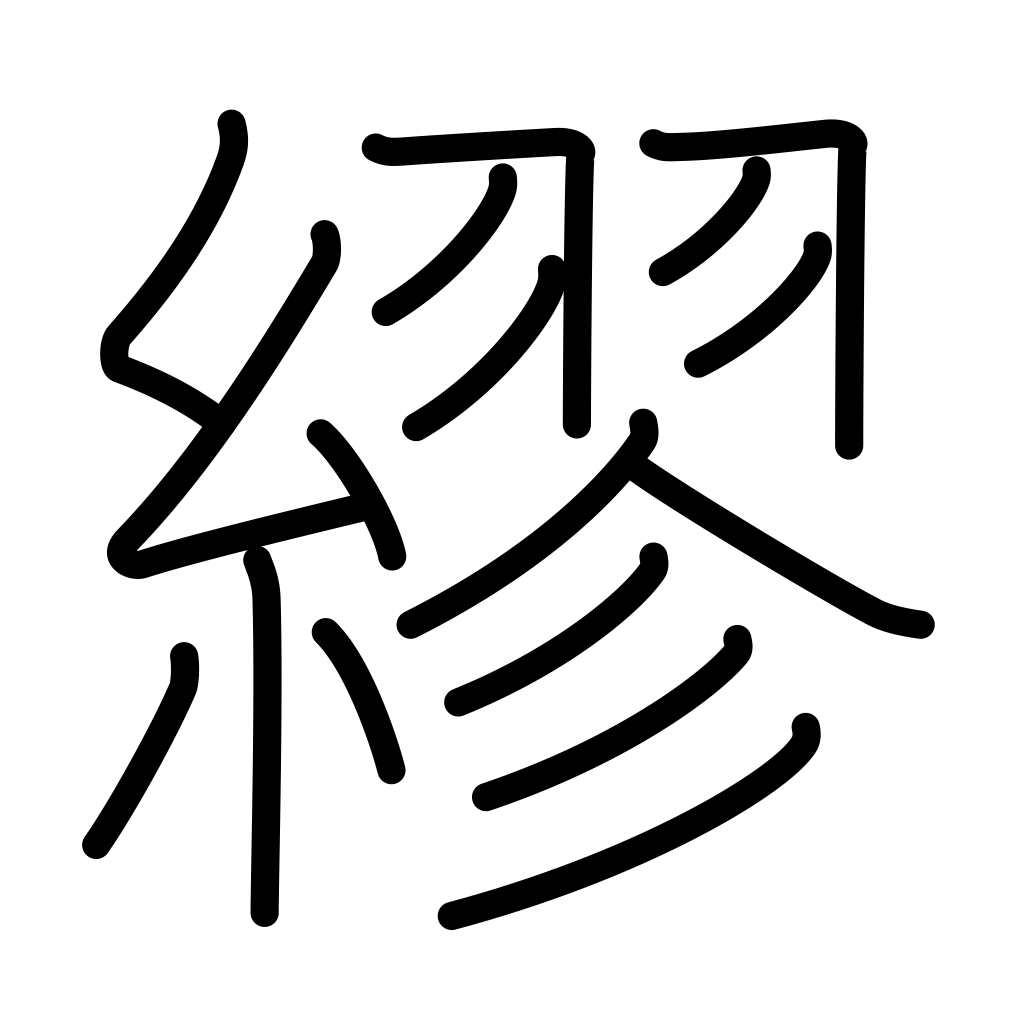
Meaning: error, wrap around